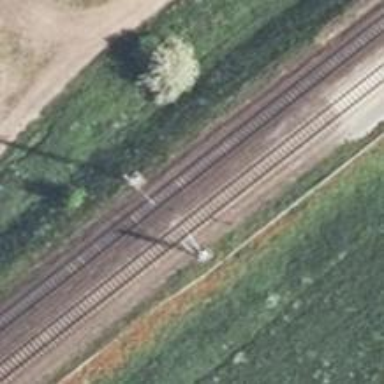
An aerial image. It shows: Railway signal.